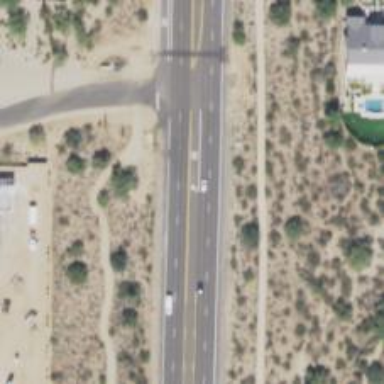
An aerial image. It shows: Secondary road with asphalt surface.